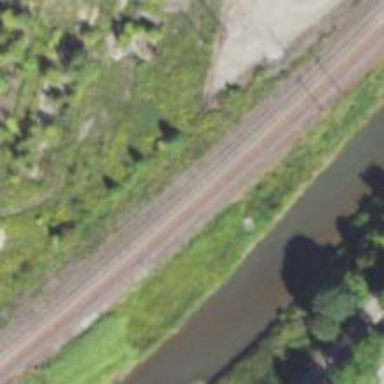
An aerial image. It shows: Rail spur service.